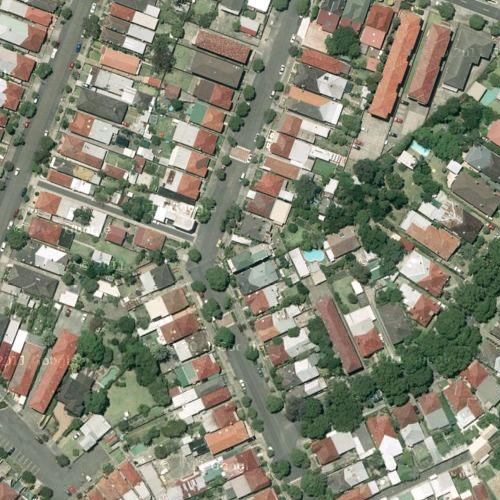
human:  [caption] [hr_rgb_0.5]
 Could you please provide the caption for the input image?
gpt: A residential area with houses arranged neatly while many plants on the roadside .

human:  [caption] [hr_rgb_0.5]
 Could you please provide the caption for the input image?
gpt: Lots of houses with red and orange roofs arranged neatly and a crossroads in the middle .

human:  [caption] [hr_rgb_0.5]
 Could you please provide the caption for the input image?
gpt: A residential area with houses arranged neatly and some roads go through this area .

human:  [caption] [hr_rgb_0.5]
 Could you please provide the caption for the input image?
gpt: A town with many houses arranged in lines while a crossroads in the middle .

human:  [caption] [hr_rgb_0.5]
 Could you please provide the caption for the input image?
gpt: A residential area with houses arranged neatly while a crossroads in the middle .